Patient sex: M
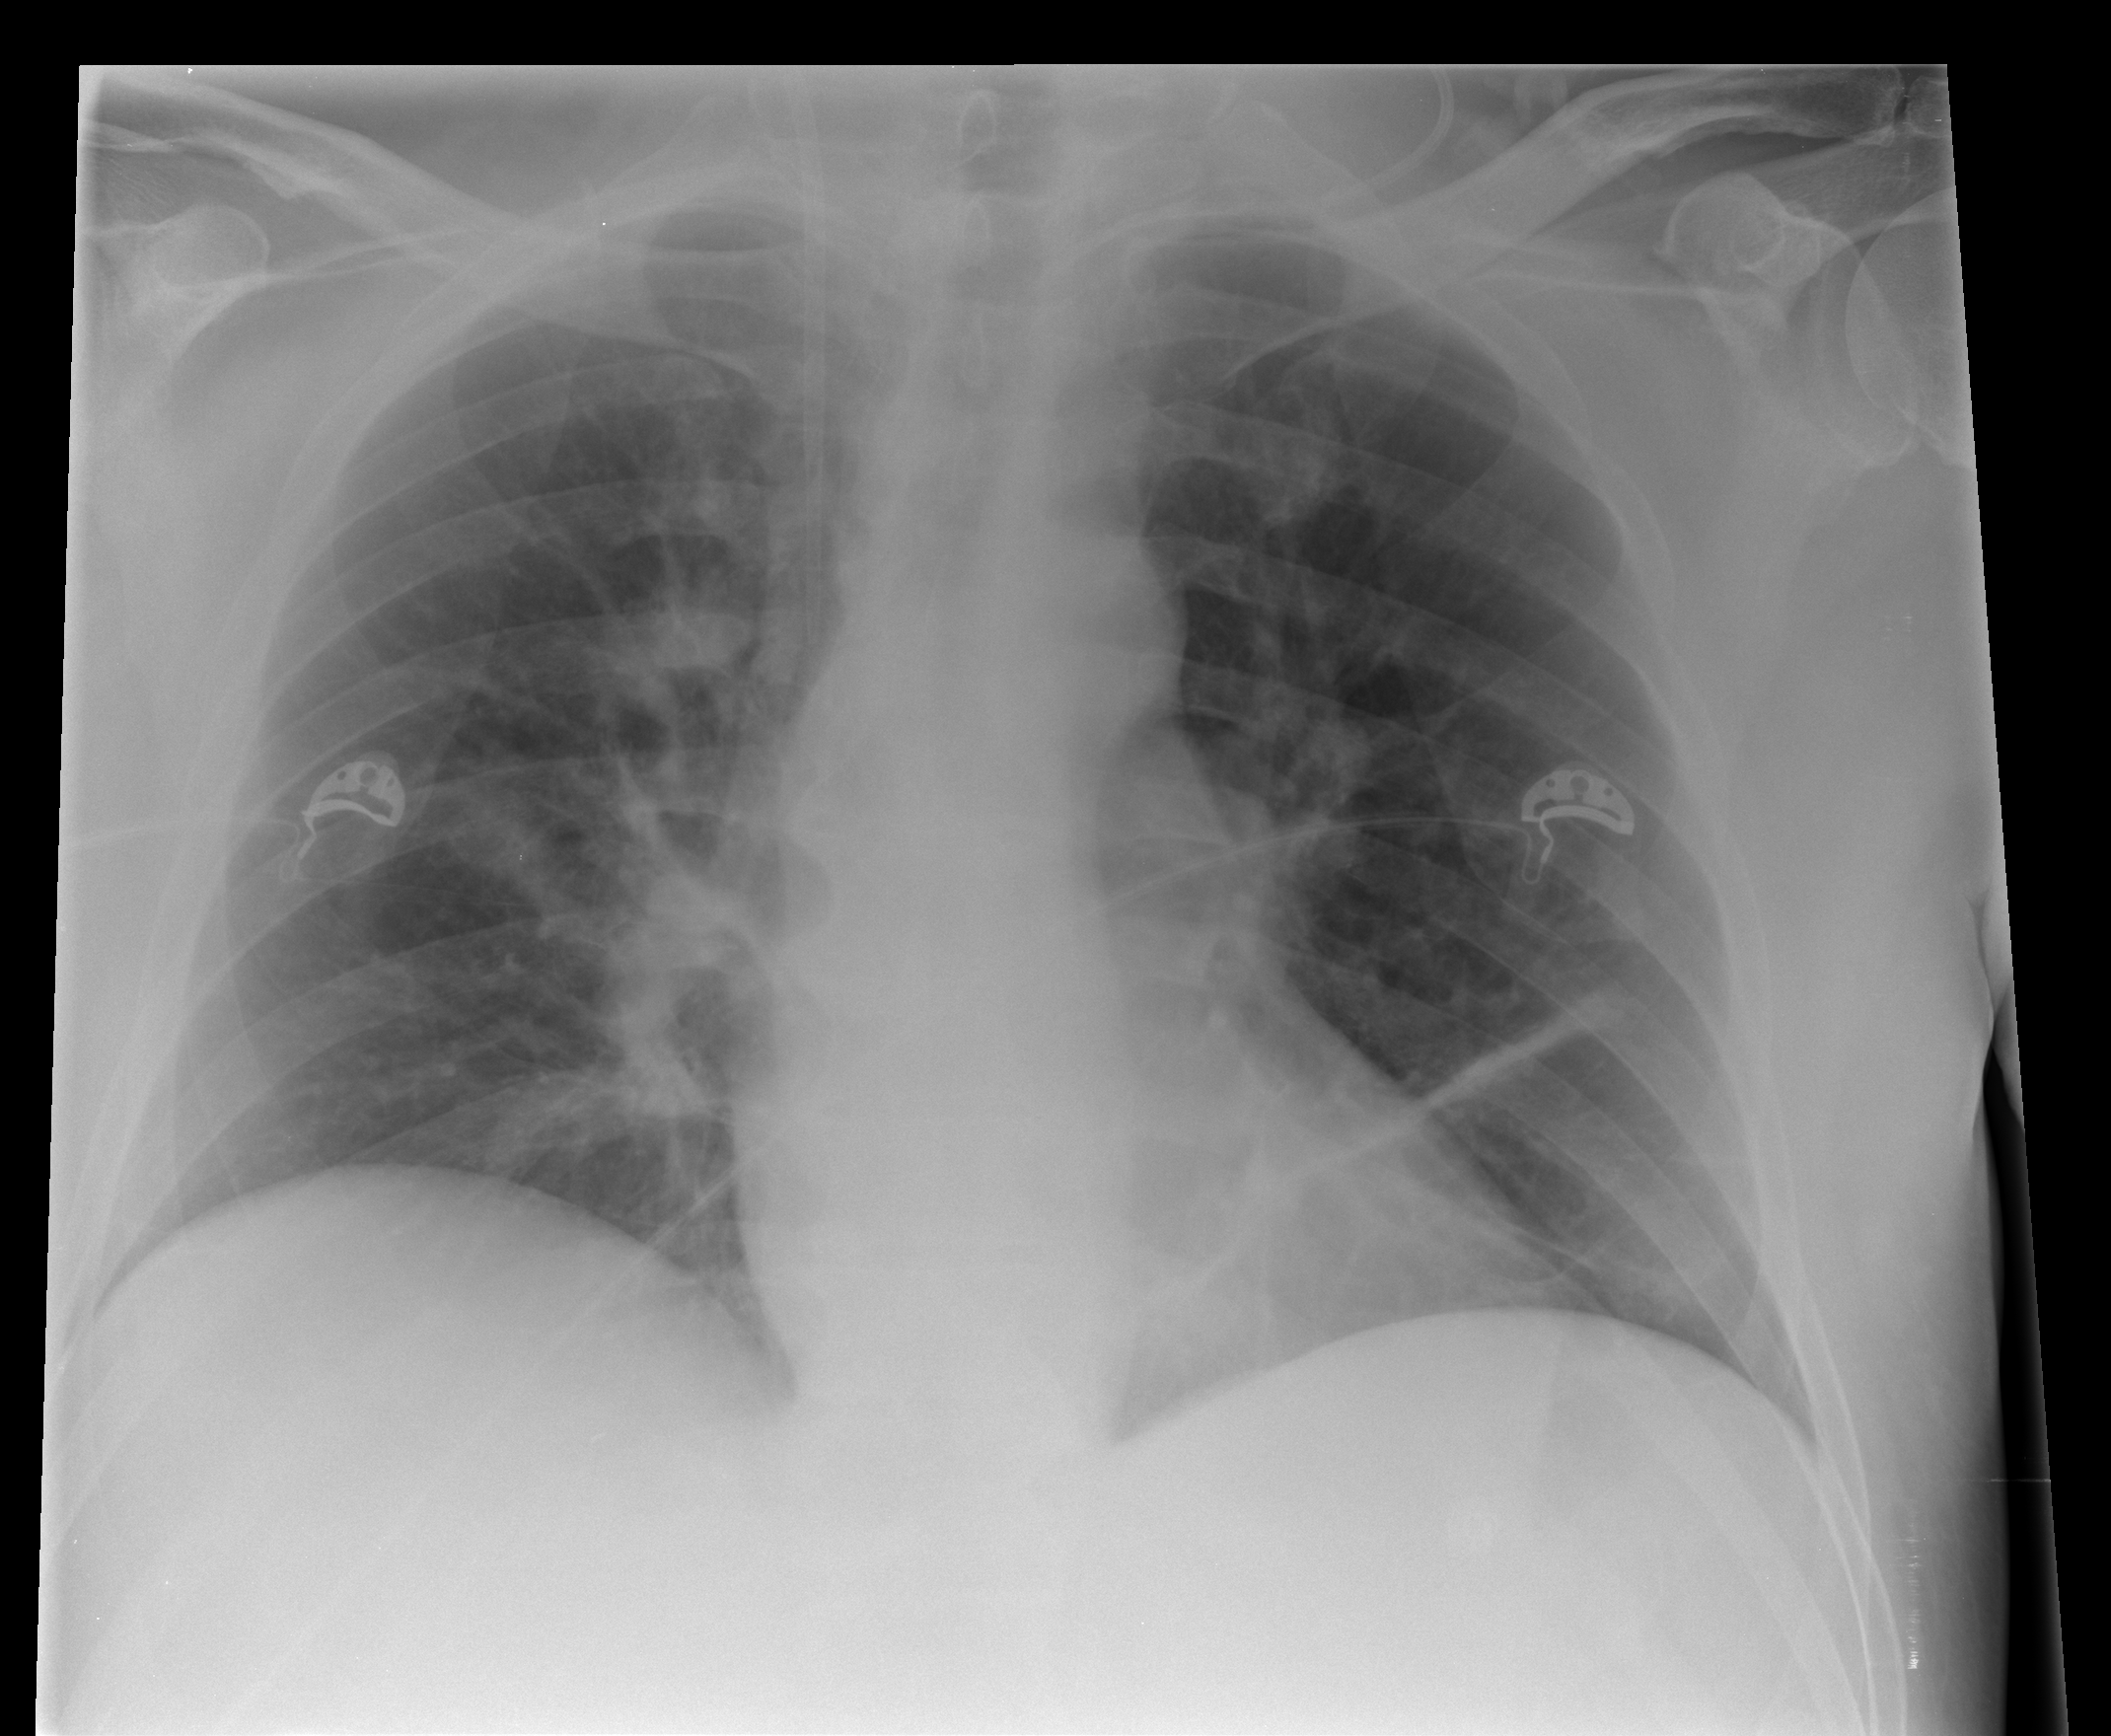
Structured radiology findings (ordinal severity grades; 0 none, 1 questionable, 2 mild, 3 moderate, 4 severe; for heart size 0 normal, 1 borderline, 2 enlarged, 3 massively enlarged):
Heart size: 0
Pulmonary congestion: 0
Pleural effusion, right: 0
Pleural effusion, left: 0
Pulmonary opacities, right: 0
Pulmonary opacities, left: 0
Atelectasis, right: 0
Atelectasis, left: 2